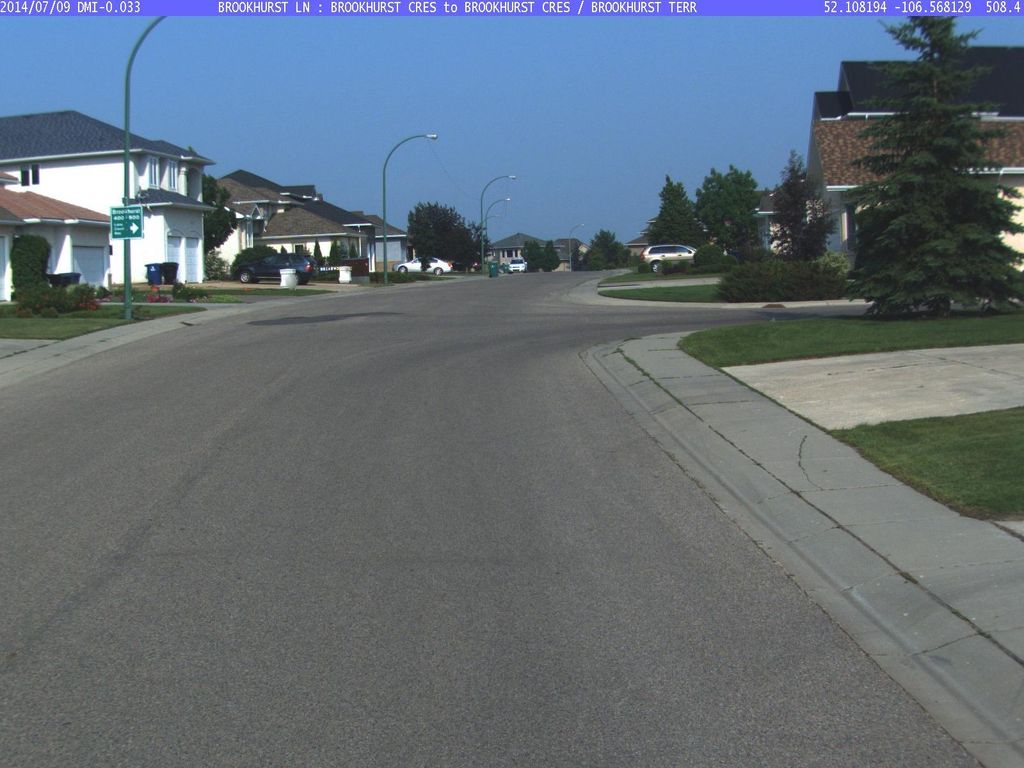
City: saskatoon